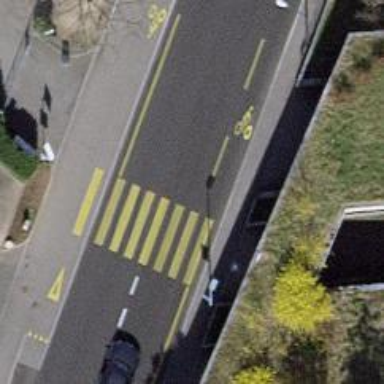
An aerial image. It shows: Kerb barrier.